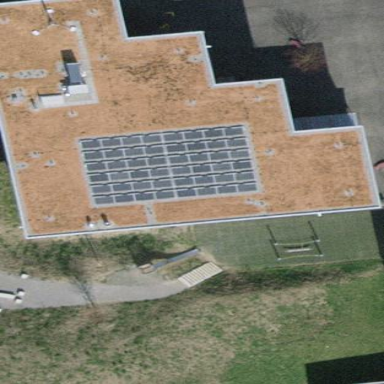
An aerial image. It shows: Flat-roofed school building.